Question: I'm trying to create a table-like layout using bootstrap 4 and having difficulties understanding how to properly use borders.
Please take a look at the code extract:
'''
<div class="row">
<div class="col-4 border-right border-primary">Name</div>
<div class="col ml-1">Alice</div>
</div>
<div class="row mt-3">
<div class="col-4 border-right border-primary">Surname</div>
<div class="col ml-1">Smith</div>
</div>
'''
It creates a table-like layout but due to second row having top margin the right border has a gap between the rows.

What are the possible ways to resolve this issue?
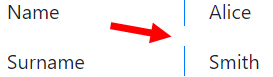
Answer: You can use pt-3 to 'inner col' class inside row for padding-top
'''
<link rel="stylesheet" href="https://maxcdn.bootstrapcdn.com/bootstrap/4.0.0/css/bootstrap.min.css">
<div class="container">
<div class="row">
<div class="col-4 border-right border-primary">Name</div>
<div class="col ml-1">Alice</div>
</div>
<div class="row">
<div class="col-4 border-right border-primary pt-3">Surname</div>
<div class="col ml-1 pt-3">Smith</div>
</div>
</div>
'''